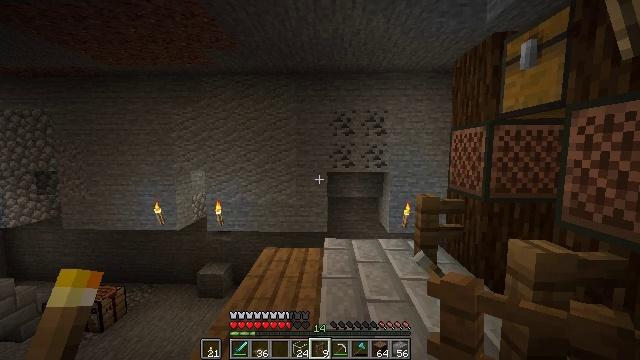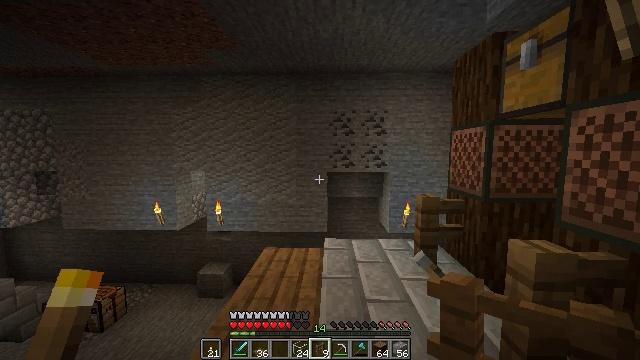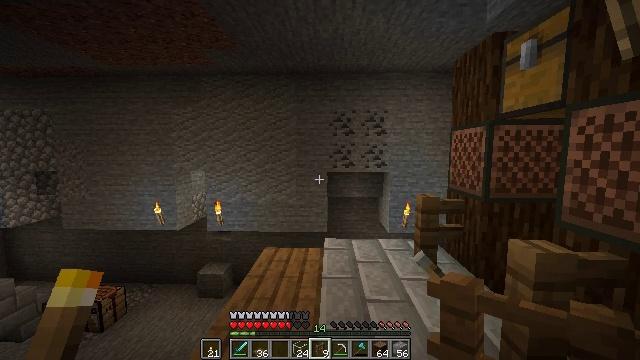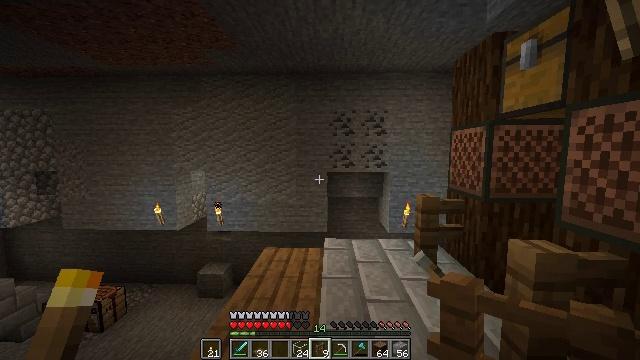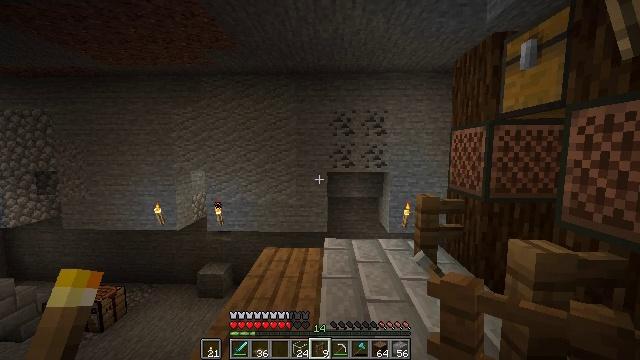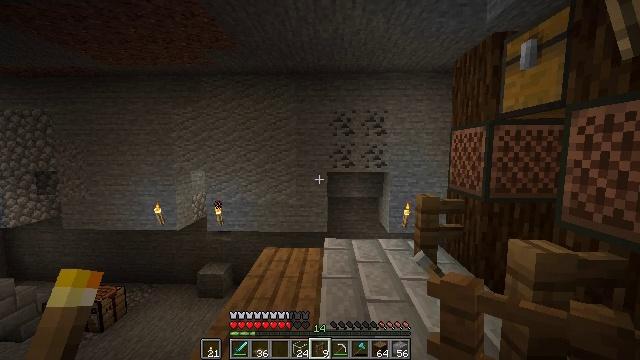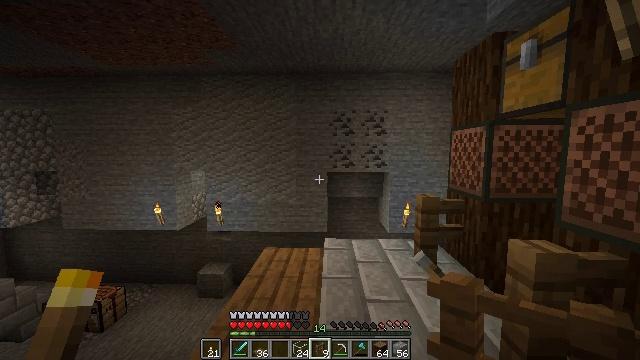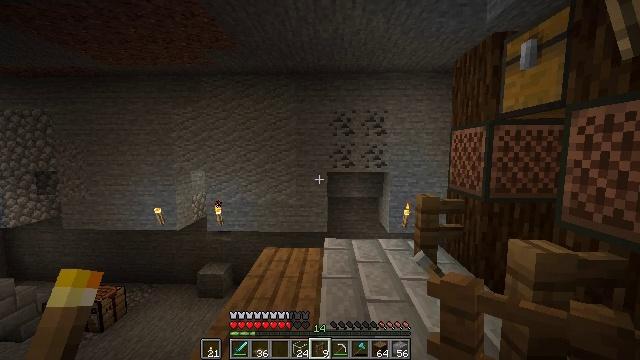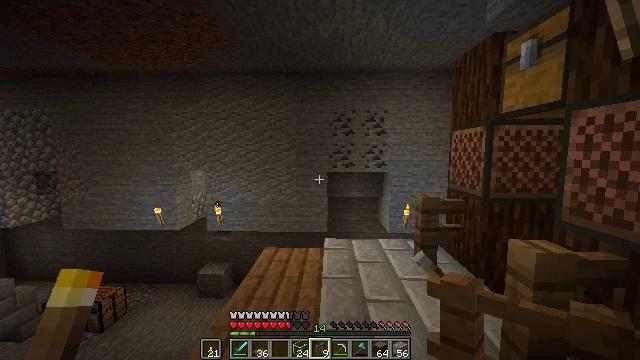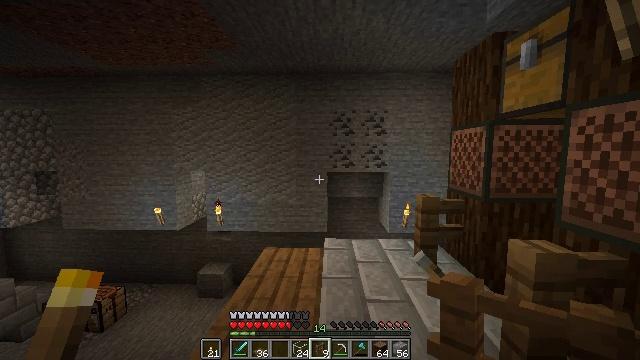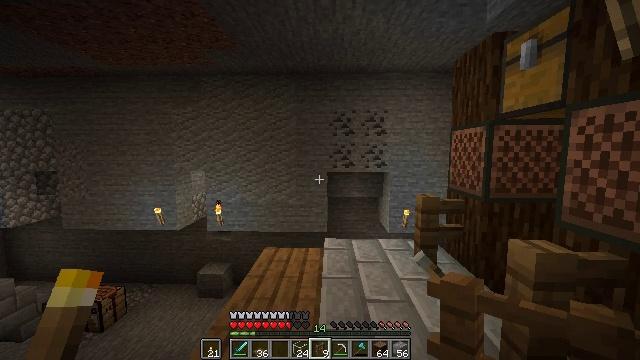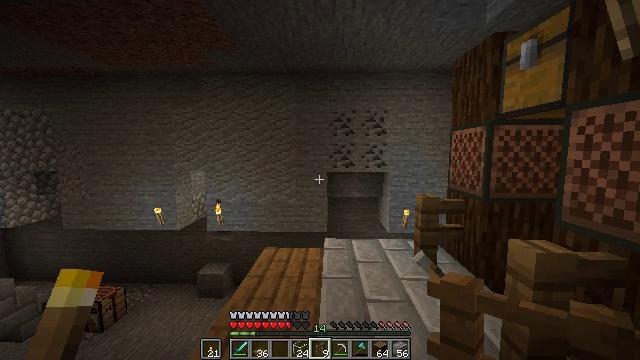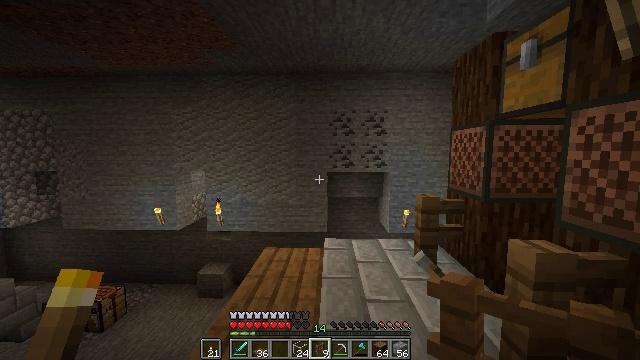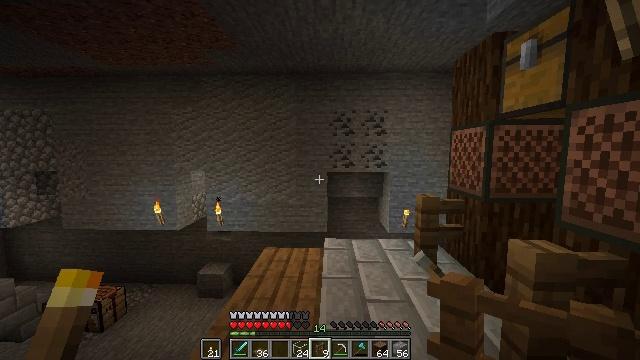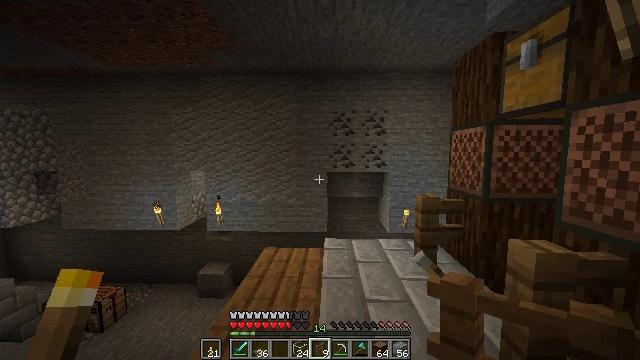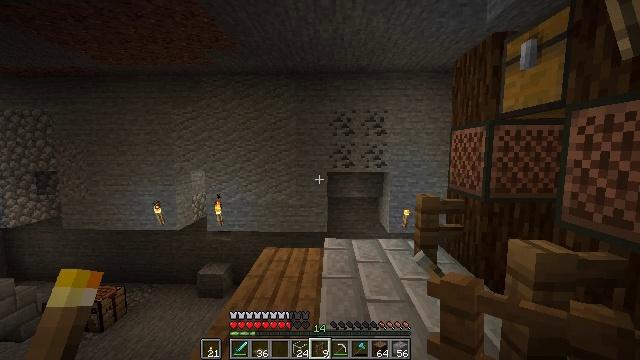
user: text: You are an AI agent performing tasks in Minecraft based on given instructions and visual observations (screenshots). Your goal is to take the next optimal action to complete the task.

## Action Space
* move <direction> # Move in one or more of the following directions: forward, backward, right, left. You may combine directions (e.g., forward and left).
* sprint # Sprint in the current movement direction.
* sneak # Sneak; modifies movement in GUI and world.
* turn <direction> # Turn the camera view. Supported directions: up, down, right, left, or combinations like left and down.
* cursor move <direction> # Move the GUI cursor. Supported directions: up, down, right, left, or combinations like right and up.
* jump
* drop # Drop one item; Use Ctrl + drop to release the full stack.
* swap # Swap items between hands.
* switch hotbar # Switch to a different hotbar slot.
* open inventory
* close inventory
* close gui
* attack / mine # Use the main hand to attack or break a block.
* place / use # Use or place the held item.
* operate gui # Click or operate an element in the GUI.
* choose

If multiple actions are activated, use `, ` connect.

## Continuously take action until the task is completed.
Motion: motion action
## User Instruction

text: Make spruce stairs in the crafting table.
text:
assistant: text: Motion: no_op
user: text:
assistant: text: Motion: no_op
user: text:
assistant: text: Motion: no_op
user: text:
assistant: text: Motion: no_op
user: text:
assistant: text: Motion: no_op
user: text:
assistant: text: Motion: no_op
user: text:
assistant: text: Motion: no_op
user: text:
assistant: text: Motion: no_op
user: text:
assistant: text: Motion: no_op
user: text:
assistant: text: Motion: no_op
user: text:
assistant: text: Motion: no_op
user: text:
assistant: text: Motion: no_op
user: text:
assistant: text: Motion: no_op
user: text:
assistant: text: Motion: no_op
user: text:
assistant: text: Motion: no_op
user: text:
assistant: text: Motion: no_op
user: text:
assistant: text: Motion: no_op
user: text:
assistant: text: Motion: no_op
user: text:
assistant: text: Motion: no_op
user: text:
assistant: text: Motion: no_op
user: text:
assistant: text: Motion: no_op
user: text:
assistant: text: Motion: no_op
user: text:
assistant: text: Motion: no_op
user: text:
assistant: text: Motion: no_op
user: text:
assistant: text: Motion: no_op
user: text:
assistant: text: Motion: no_op
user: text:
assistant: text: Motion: no_op
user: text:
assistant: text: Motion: no_op
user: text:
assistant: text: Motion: no_op
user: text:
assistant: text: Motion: no_op